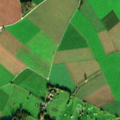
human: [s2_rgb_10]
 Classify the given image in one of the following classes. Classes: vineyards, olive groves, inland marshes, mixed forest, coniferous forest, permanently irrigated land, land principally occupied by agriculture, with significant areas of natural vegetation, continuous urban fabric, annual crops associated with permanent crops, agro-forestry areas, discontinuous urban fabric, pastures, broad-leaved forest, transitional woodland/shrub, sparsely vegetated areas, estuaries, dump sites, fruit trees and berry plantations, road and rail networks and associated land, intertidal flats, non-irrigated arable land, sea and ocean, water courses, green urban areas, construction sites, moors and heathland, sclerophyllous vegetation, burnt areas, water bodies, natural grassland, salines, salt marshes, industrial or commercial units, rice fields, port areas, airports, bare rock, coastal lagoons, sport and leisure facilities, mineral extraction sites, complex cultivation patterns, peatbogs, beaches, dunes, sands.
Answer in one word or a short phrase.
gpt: sport and leisure facilities, non-irrigated arable land